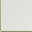
Piece: xx